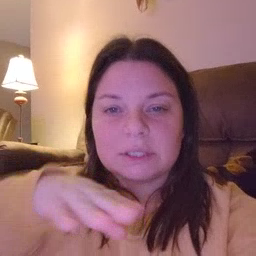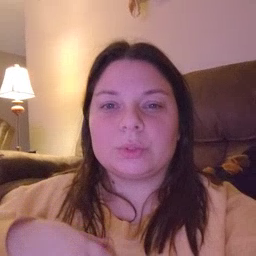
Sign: into